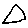
Label: triangle